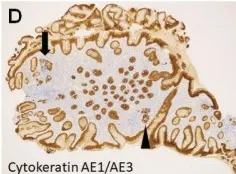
Pathological images of Case 2. [(d) arrow and arrowhead]: Lymphoepithelial lesions were noted in cytokeratin AE1/AE3 staining.
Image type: pathology (immunostaining)